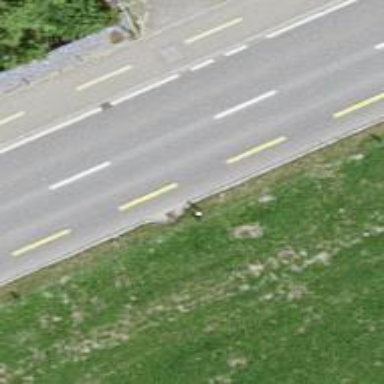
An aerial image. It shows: Asphalt road with separate sidewalk. There is designated cycle lane on the left.